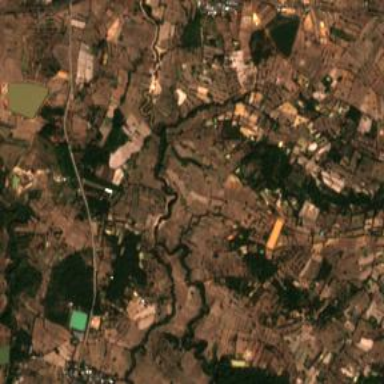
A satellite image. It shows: Farmland with rice crops being cultivated. The rice field is used to produce rice.